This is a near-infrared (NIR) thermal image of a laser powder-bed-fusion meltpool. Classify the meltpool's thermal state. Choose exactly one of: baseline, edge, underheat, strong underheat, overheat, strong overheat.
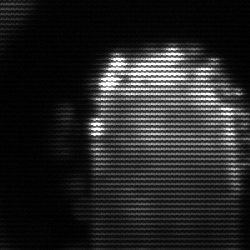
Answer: baseline